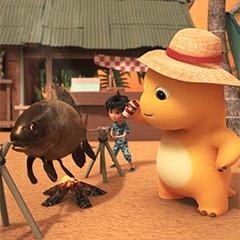
Label: nailong